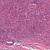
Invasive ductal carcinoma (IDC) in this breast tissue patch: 0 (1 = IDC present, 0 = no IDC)